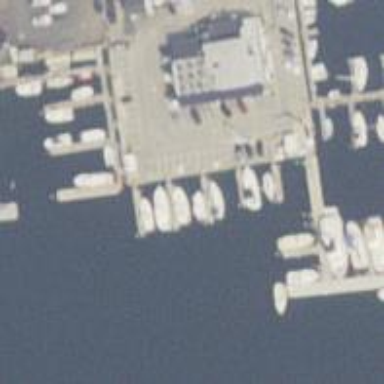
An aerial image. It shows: Man-made pier.